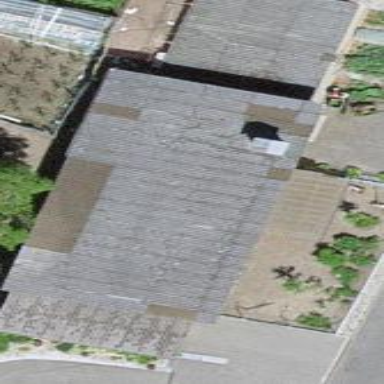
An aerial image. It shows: Barn.